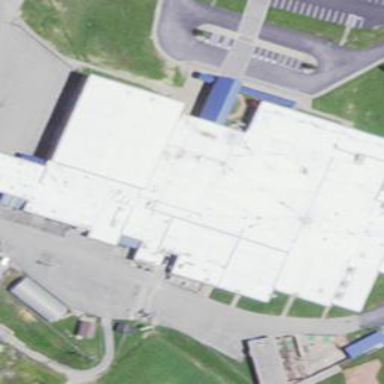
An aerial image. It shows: School building.